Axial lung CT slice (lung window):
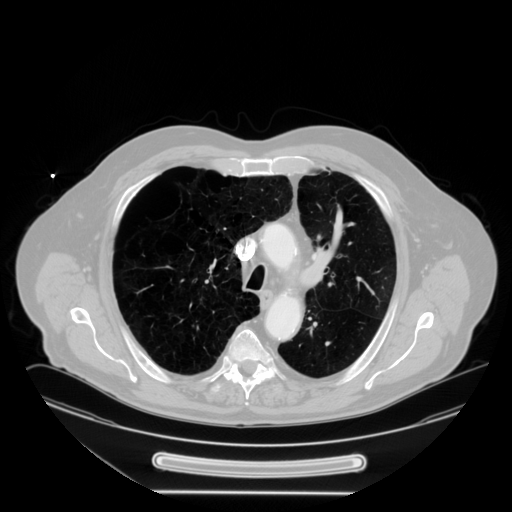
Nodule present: no